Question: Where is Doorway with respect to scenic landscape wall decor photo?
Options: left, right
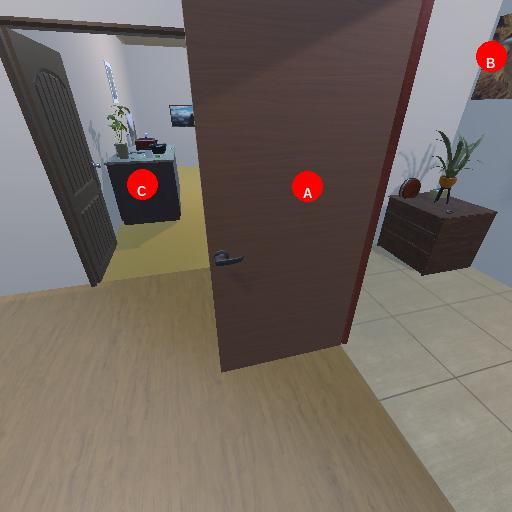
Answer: left